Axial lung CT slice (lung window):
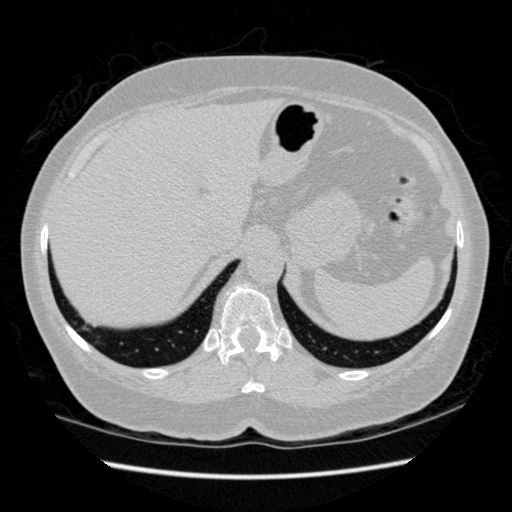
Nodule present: no